Field crop: maize
Growth stage: 1
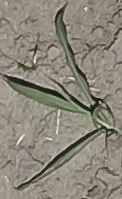
Species: sorghum